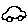
Label: car